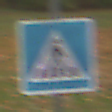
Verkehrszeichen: FussgaengerueberwegLinks
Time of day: Midday
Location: Outdoor (Nature)
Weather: Overcast
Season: Autumn
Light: Natural